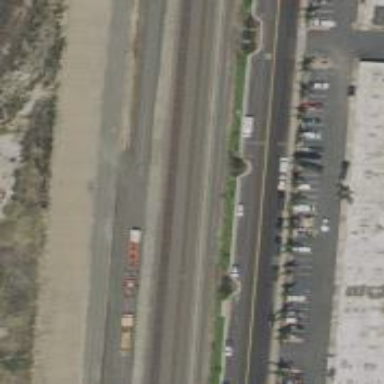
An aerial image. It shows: Rail spur service.